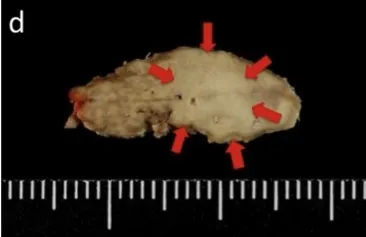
Pathological and immunohistochemistry findings. Normal hepatocytes, and ,lymphocytes.
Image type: radiology (ct)